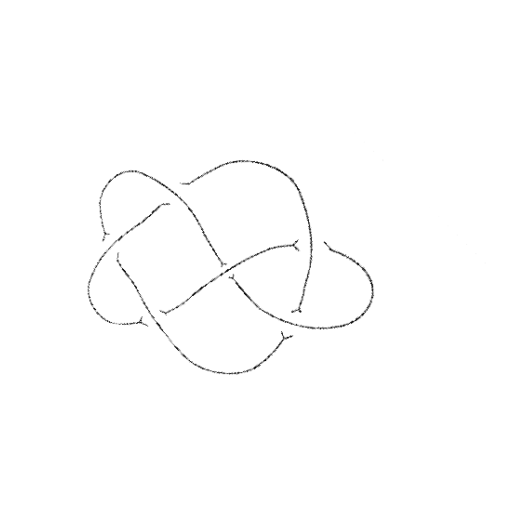
Crossing number: 6